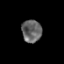
Tissue: prostate
Cell type: T cells
Senescence score: 0.3586
Nuclear area (px): 437
Mean DAPI intensity: 101.213